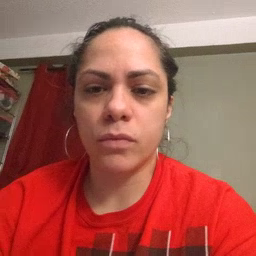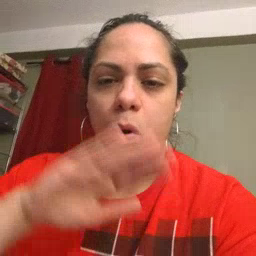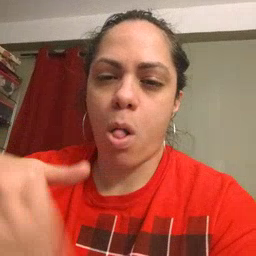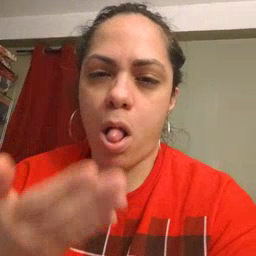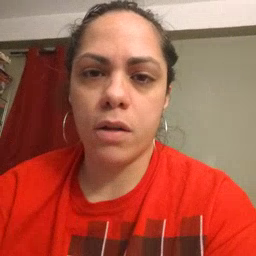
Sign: all